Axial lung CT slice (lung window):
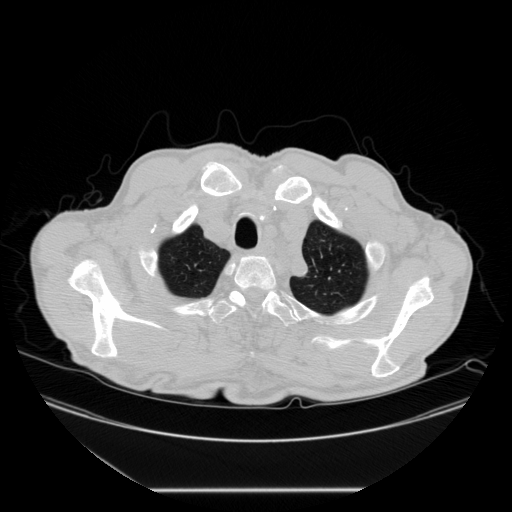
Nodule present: no